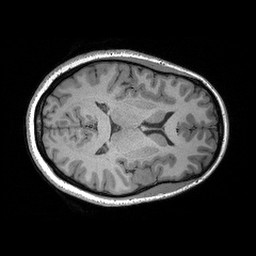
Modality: T1w
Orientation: axial
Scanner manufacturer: siemens
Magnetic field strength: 3 T
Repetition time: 2.3 s
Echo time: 0.00298 s